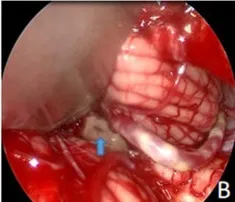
The location of the hematoma was found during surgery (blue arrow).
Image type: medical_photograph (other_medical_photograph)